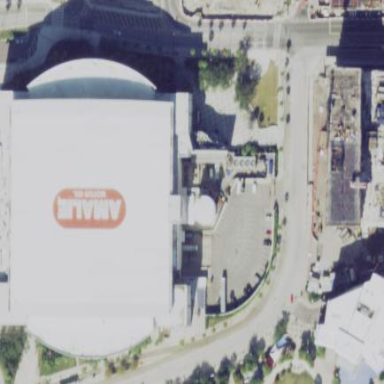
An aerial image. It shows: Building with round roof.